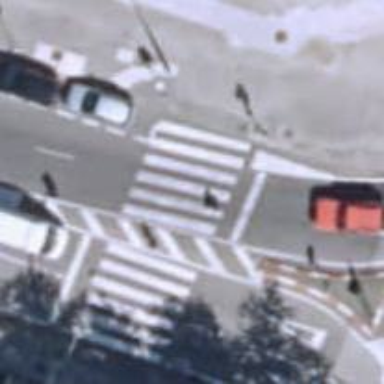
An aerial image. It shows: Road with traffic signals for signaling.